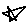
Label: star